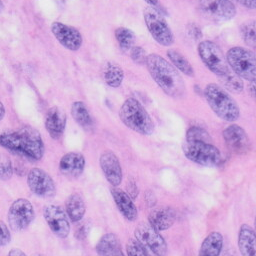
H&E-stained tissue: Skin